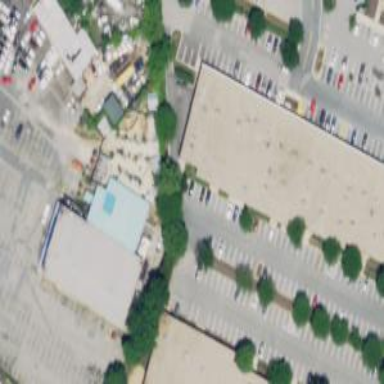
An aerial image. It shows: Retail building.